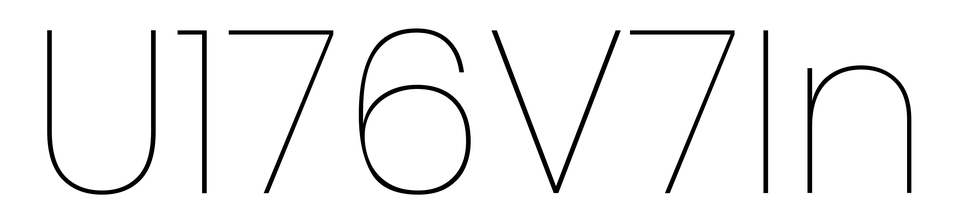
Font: Poppins-Thin